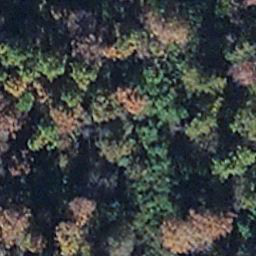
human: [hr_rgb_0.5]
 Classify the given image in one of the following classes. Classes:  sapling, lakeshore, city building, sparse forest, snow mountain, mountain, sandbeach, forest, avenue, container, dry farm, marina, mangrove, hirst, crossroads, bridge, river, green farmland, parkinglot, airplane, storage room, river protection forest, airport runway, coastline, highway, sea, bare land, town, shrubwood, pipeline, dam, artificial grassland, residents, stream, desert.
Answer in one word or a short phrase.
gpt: mangrove